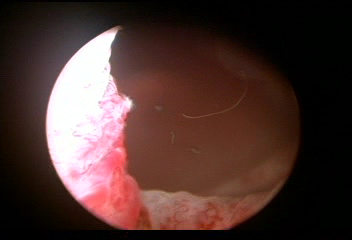
Modality: WLC
Class: Normal mucosa
Bladder cancer association: No